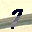
Label: 7